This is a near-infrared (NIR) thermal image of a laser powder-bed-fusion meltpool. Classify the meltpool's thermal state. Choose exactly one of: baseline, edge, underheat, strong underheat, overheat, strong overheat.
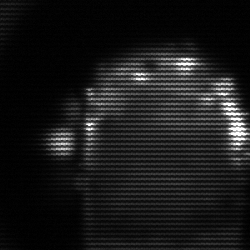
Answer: baseline